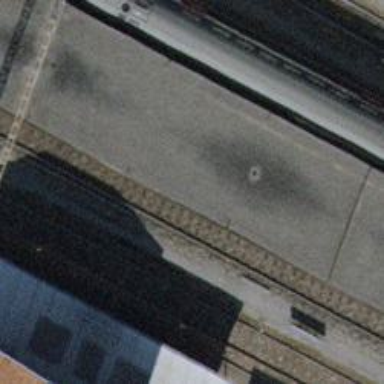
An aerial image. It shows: Railway stop with public transport stop position.